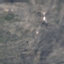
Land use / land cover class: HerbaceousVegetation